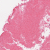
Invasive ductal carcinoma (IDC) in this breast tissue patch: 0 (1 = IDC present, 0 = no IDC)